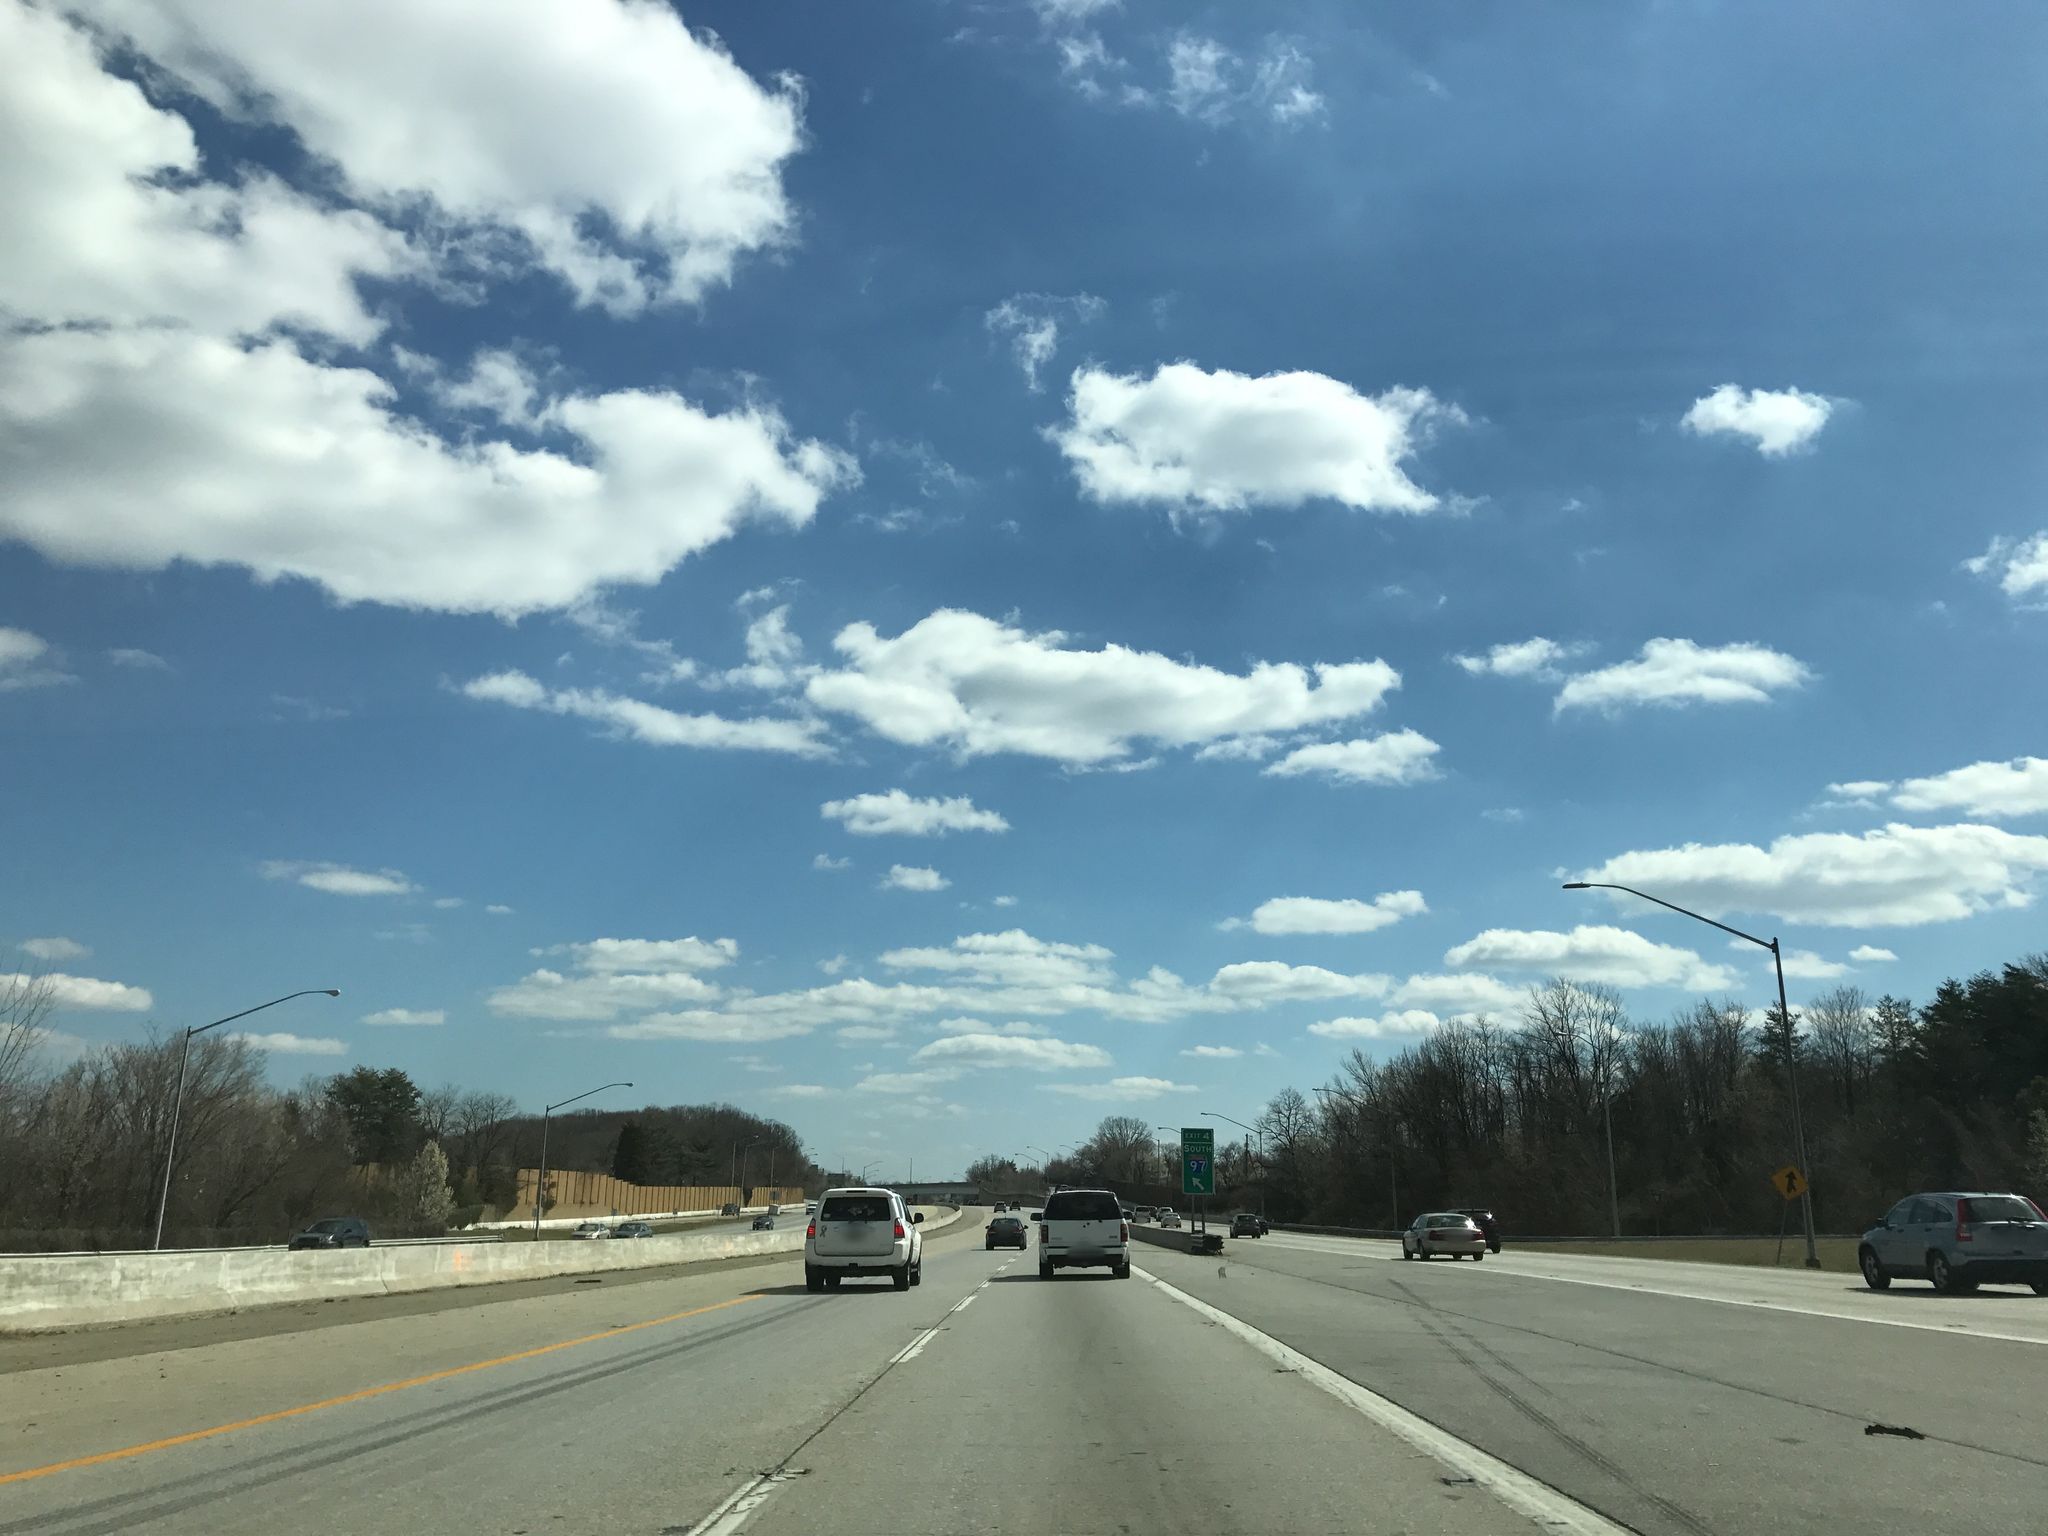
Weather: cloudy
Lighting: day
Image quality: good
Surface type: driving surface
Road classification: motorway_link
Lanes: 2
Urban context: suburban or peri-urban
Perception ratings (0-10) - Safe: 5.12, Lively: 1.17, Beautiful: 4.76, Boring: 2.66, Depressing: 3.89, Wealthy: 1.86